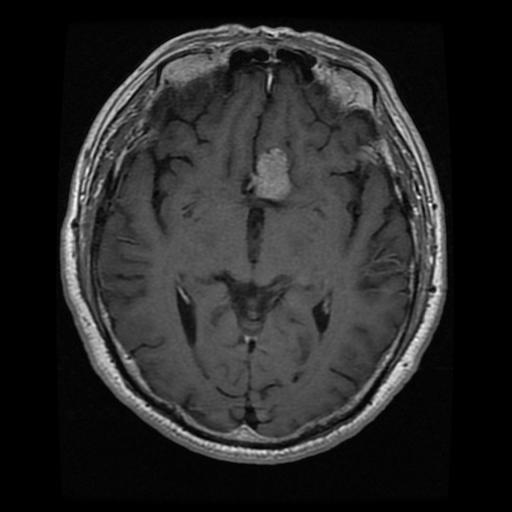
Label: pituitary